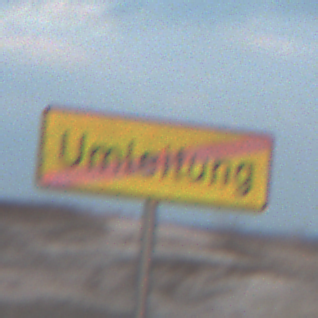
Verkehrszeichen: EndeDerUmleitungsankuendigung
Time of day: SunriseSunset
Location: Outdoor (Beach)
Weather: PartlyCloudy
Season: NotSpecified
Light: Natural